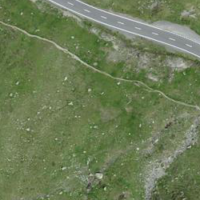
EUNIS habitat code: 31
Species observed at this site:
Carex capillaris
Eriophorum angustifolium